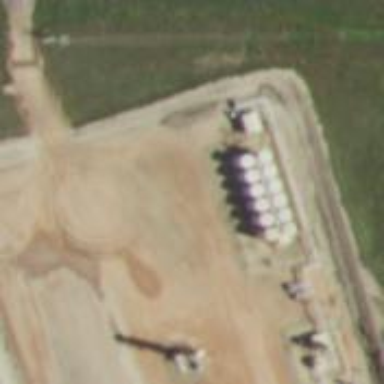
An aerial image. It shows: Storage tank with man-made structure.